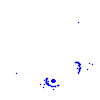
Particle: electron